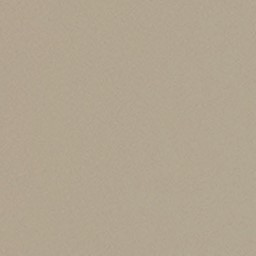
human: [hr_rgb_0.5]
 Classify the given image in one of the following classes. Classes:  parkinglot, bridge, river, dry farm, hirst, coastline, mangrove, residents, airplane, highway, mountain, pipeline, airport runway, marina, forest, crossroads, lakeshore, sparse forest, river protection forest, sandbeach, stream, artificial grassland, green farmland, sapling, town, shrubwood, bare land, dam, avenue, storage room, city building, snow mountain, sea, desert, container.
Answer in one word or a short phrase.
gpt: desert